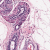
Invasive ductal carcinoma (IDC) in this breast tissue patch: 0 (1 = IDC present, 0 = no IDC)